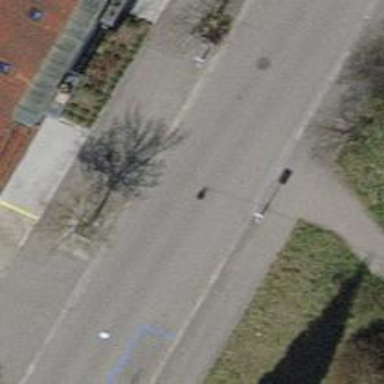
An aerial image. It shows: Residential road with asphalt surface and separate sidewalk.